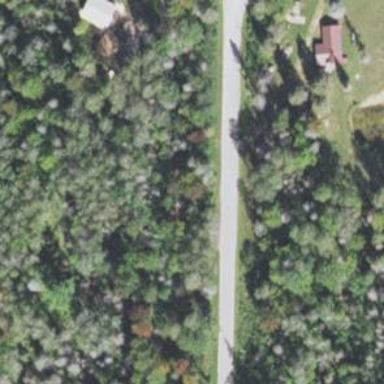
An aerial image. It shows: Unclassified road.